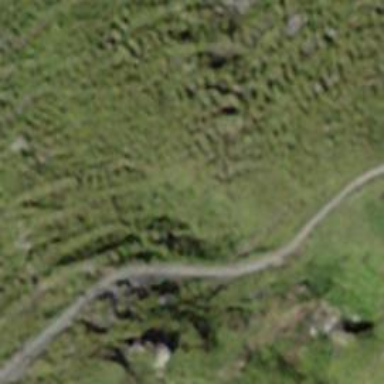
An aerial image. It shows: Path.